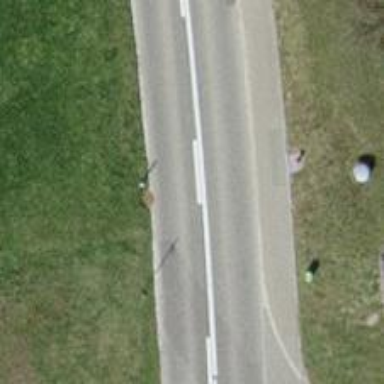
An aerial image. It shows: Tertiary road with asphalt surface and sidewalk on the left side.